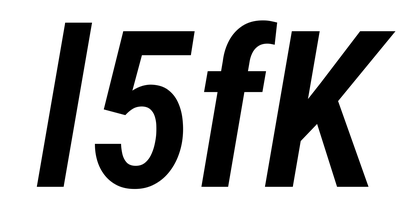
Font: Roboto-Italic_Condensed_SemiBold_Italic